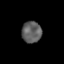
Tissue: lung
Cell type: Epithelial cells
Senescence score: 0.2363
Nuclear area (px): 418
Mean DAPI intensity: 94.574